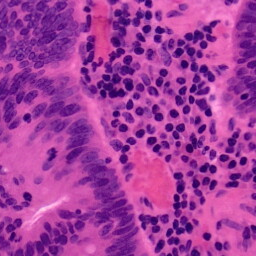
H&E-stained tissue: Colon